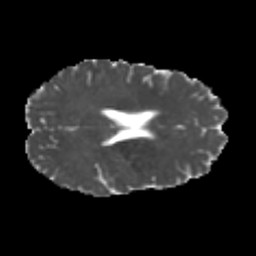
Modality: MD
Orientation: axial
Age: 22
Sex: male
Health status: healthy
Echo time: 0.074 s